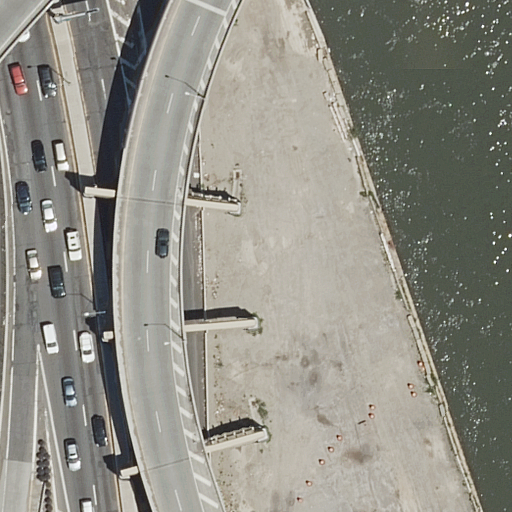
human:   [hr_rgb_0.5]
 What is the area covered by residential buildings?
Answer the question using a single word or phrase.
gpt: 0m2

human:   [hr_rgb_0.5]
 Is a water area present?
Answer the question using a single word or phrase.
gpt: yes

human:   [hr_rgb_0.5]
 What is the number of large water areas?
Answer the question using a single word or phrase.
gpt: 1

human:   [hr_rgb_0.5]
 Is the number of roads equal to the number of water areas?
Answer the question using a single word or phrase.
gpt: no

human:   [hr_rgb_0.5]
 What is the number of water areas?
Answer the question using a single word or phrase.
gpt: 1

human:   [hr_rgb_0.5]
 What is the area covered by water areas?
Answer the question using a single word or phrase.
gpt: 2357m2

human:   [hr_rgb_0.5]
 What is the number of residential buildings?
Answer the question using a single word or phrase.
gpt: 0

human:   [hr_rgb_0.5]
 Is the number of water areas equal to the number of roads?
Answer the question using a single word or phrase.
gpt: no

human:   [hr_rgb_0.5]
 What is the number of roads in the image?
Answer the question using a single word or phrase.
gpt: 6

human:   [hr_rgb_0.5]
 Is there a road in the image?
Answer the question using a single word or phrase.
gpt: yes

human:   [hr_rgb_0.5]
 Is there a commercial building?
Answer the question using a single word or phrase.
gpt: no

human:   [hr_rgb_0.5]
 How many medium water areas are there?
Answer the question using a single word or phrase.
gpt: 0

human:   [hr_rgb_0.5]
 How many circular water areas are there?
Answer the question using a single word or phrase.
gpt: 0

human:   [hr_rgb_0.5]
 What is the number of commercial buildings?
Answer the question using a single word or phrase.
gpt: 0

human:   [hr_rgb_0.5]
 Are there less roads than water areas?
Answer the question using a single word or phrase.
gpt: no

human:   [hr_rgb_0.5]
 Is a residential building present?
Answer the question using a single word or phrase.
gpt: no

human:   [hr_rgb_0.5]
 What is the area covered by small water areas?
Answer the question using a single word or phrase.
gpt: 0m2

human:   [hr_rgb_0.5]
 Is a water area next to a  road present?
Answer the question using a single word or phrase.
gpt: yes

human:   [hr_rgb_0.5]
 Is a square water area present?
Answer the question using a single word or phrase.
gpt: no

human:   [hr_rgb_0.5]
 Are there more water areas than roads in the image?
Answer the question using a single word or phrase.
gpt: no

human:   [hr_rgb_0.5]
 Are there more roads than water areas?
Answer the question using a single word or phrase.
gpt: yes

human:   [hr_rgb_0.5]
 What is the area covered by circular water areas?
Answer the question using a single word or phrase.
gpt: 0m2

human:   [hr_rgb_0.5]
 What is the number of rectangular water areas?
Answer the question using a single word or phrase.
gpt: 1

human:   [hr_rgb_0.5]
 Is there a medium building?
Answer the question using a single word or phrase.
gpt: no

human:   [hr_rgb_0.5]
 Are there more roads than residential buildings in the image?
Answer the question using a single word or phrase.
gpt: yes

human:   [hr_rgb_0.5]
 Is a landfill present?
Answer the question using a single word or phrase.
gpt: no

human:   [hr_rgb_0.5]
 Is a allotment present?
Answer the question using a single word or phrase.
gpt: no

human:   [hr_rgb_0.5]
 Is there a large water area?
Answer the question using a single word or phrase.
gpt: yes

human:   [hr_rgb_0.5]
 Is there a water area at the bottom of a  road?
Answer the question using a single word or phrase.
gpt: no

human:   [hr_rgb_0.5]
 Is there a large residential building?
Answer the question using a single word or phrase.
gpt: no

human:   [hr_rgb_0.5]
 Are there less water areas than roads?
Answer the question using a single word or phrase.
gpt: yes

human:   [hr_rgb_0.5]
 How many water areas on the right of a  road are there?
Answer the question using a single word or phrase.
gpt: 1

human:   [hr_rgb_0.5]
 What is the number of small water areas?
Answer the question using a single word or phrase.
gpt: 0

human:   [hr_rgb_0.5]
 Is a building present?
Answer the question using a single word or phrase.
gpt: no

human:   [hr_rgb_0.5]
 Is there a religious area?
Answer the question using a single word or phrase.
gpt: no

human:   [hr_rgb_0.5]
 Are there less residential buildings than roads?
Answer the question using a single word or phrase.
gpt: yes

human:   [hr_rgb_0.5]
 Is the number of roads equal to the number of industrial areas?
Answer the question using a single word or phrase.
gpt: no

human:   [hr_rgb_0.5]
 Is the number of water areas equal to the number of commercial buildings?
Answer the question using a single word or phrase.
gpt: no

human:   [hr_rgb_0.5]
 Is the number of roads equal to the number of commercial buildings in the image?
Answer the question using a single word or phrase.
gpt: no

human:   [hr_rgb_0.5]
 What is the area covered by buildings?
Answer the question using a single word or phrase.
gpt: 0m2

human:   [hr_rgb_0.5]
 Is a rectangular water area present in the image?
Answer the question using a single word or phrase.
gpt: yes

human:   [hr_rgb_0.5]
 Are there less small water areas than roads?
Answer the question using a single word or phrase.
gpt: yes

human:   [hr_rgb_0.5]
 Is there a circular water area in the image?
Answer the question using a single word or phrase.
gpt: no

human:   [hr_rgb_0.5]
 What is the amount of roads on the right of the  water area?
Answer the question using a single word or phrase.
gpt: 0

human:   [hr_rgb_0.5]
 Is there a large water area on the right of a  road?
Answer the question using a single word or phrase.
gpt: yes

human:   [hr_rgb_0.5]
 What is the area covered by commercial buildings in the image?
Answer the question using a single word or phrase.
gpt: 0m2

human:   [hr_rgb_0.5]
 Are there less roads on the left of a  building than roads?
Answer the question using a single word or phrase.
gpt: yes

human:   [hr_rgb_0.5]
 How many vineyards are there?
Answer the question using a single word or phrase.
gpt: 0

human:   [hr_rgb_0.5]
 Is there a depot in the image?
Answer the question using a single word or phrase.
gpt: no

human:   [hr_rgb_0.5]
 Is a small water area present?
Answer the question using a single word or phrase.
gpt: no

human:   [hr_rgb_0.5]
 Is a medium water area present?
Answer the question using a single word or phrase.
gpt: no

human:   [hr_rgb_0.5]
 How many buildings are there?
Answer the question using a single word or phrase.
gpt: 0

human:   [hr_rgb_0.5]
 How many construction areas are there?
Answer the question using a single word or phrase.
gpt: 0

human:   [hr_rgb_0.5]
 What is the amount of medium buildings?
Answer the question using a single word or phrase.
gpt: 0

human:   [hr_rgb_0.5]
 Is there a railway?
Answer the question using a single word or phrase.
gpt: no

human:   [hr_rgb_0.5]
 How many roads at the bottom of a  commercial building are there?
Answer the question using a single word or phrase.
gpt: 0

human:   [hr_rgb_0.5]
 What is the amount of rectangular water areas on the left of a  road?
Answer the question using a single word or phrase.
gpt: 0

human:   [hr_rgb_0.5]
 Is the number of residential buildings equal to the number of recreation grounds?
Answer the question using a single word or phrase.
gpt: yes

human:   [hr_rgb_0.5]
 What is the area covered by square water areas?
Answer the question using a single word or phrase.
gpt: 0m2

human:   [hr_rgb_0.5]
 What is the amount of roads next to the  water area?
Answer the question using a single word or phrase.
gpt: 6

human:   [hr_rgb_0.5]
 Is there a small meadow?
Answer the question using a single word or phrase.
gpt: no

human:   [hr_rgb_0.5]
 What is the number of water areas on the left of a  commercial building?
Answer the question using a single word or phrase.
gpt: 0

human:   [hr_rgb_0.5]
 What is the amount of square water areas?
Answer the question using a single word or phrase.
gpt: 0

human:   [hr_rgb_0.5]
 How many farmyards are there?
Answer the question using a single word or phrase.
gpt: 0